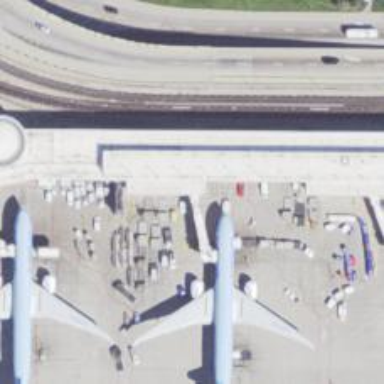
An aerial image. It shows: Airport gate.